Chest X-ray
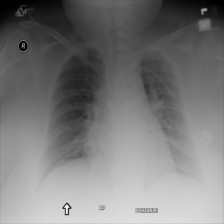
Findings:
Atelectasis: negative
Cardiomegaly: negative
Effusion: negative
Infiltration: negative
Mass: negative
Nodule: negative
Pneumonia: negative
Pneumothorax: negative
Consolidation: negative
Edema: negative
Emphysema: negative
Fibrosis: negative
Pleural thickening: negative
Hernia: negative